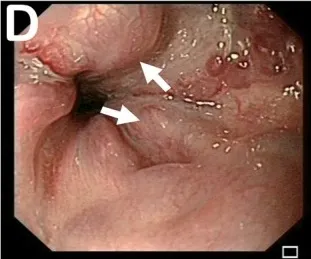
Computed tomography, esophagogastroduodenoscopy, and portography. (D) Esophagogastroduodenoscopy revealing esophageal varices.
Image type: endoscopy (gi_endoscopy)